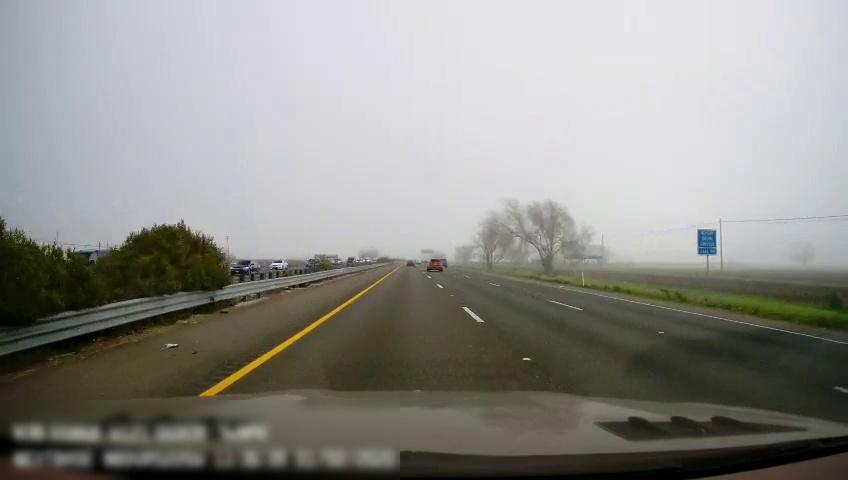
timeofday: Day
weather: Sunny
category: Drivable Space
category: Drivable Space
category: Vehicles | SUV
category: Vehicles | SUV
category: Vehicles | Car
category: Vehicles | SUV
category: Lanes | Current Lane
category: Lanes | Current Lane
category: Lanes | Alternate Lane
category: Lanes | Alternate Lane
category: Traffic | Signs